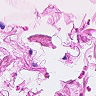
Metastatic tissue present: no